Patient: sex M, age 61
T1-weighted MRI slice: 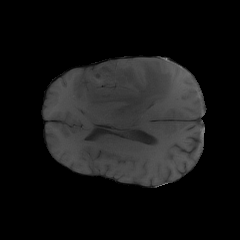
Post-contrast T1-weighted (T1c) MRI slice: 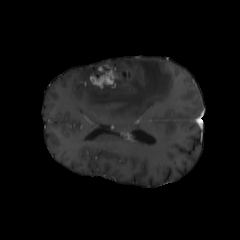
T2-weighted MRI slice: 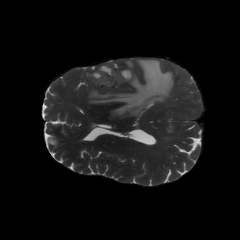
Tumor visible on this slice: yes
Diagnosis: Glioblastoma, IDH-wildtype
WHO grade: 4